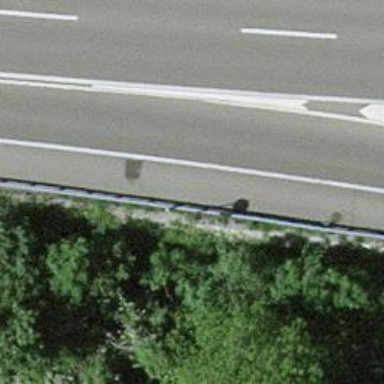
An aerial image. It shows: Asphalt motorway link.